Chest X-ray. View position: AP
Patient age: 44
Patient sex: F
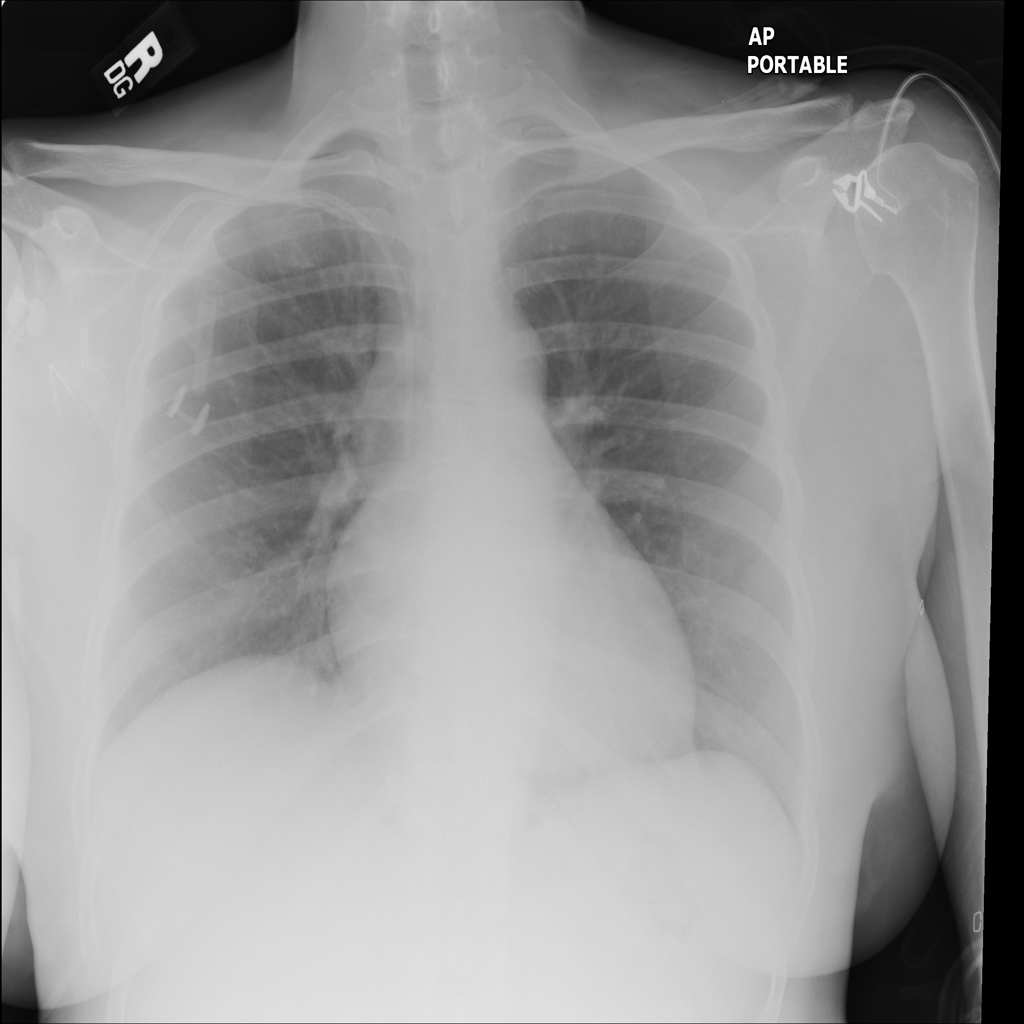
Finding: Pneumothorax